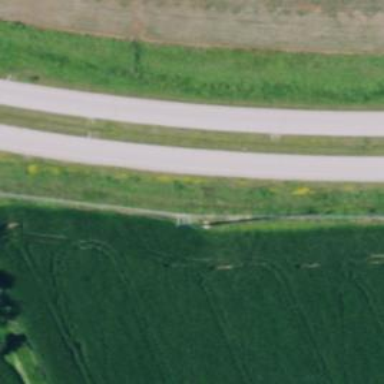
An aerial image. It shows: This image shows trunk highway that functions as expressway.